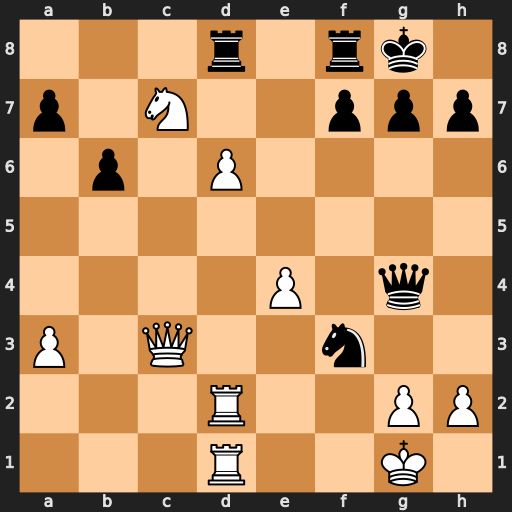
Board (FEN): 3r1rk1/p1N2ppp/1p1P4/8/4P1q1/P1Q2n2/3R2PP/3R2K1
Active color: w
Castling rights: -
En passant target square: -
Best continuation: Qxf3